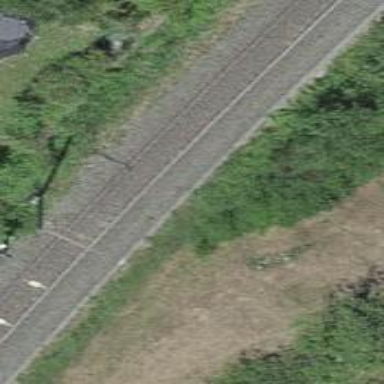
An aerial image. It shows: Railway signal.